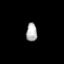
Tissue: prostate
Cell type: T cells
Senescence score: 0.3334
Nuclear area (px): 194
Mean DAPI intensity: 175.392